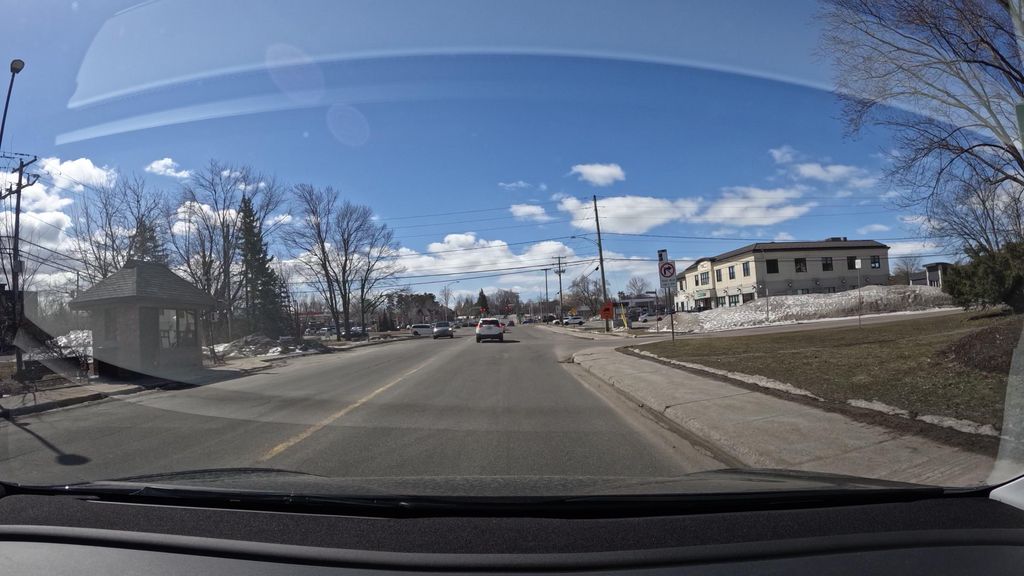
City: montreal